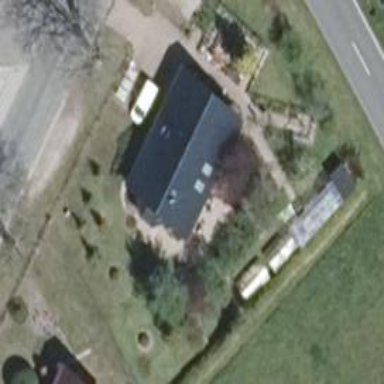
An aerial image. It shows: Flat-roofed house.